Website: slack
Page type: stored-credit-cards
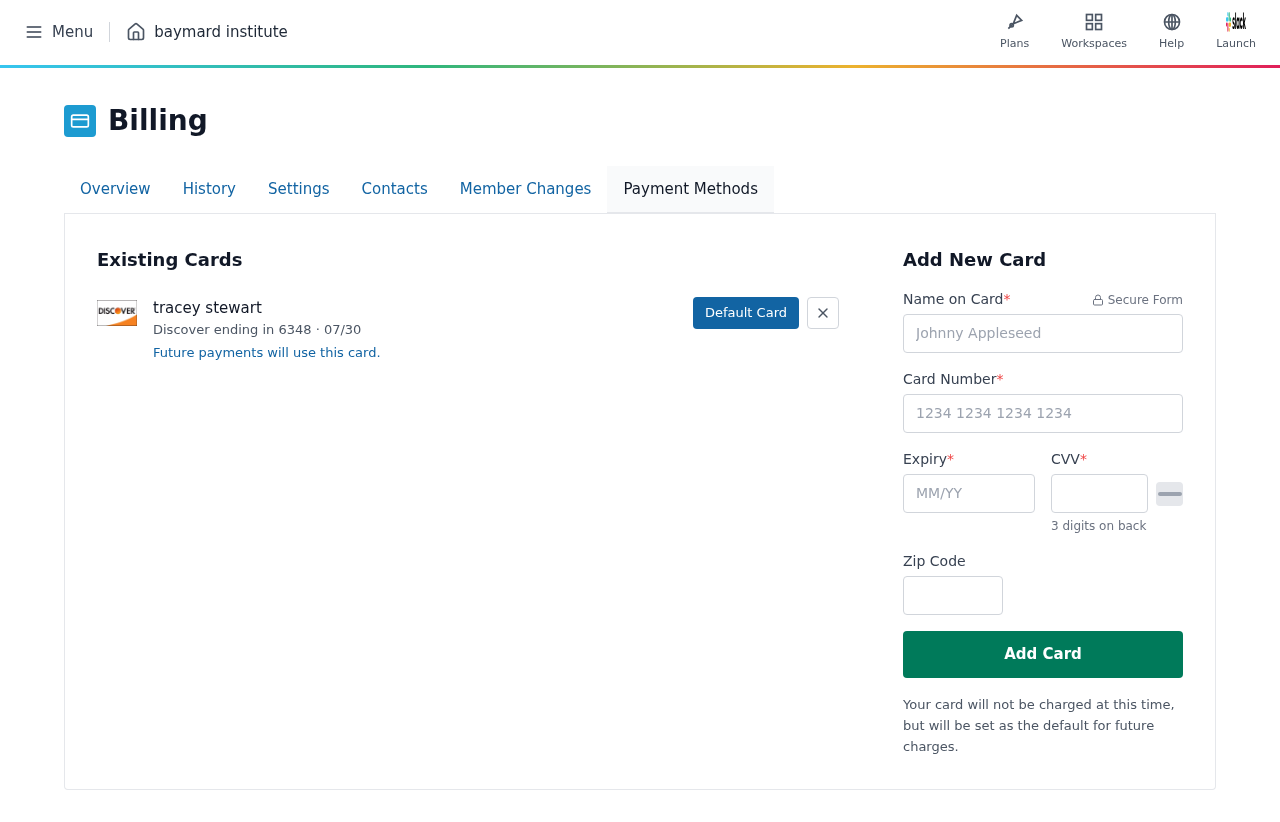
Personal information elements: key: PII_CARD_CVV
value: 709
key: PII_CARD_EXPIRY
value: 07/30
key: PII_CARD_EXPIRY_MONTH
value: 07
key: PII_CARD_EXPIRY_YEAR
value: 30
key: PII_CARD_LAST4
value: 6348
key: PII_CARD_NUMBER
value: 6011 8624 7253 6348
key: PII_CARD_TYPE
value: Discover
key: PII_FULLNAME
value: tracey stewart
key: PII_FULLNAME
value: Tracey Stewart
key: PII_POSTCODE
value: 03641